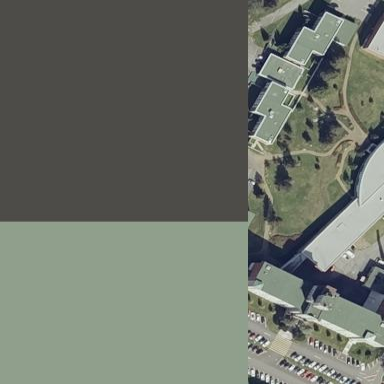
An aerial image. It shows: University building.